Brain MRI, t2w sequence, axial 2D slice.
Patient: age 34, sex F, weight 95 kg, height 1.95 m
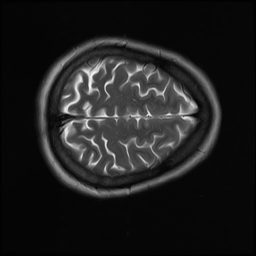